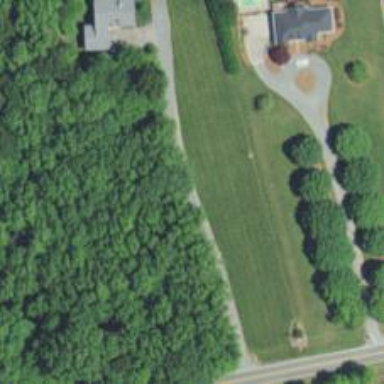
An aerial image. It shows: Driveway leading to service road.